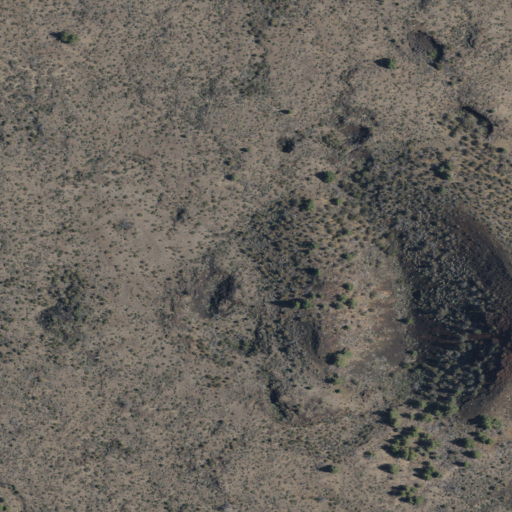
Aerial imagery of mountain in California named Bat Butte containing shrub and evergreen forest